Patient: sex M, age 51
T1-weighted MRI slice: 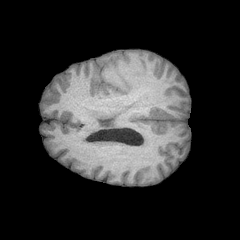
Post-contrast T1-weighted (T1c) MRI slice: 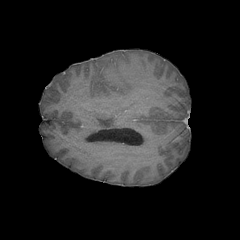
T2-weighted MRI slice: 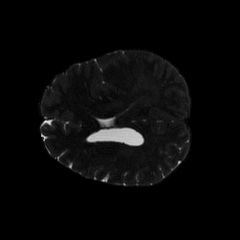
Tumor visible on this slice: no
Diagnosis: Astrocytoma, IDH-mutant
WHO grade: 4